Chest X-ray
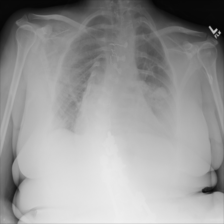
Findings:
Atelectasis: positive
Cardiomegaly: negative
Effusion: negative
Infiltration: negative
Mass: negative
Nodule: negative
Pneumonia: negative
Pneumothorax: negative
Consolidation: negative
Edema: negative
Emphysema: positive
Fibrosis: negative
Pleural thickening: negative
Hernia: negative